Question: I am trying to learn modern OpenGL and want to draw a triangle like this:
I am following this tutorial: <URL>. What could be wrong with this code?
I am writing this in Go and tried to run it on Ubuntu and OS X.
Note: I am using the glfw 3 library instead of glfw 2.7 that is used in the tutorial.
I think the relevant parts are:
'''
func setup() {
gl.ClearColor(0.0, 0.0, 0.4, 0.0)
makeProgram(vertexShaderSource,fragmentShaderSource)
vertexBufferData := []float32{
-1,-1,0,
1,-1,0,
0, 1,0,
}
vertexBuffer = gl.GenBuffer()
vertexBuffer.Bind(gl.ARRAY_BUFFER)
gl.BufferData(gl.ARRAY_BUFFER, len(vertexBufferData)*4, vertexBufferData, gl.STATIC_DRAW)
}
func draw() {
gl.Clear(gl.COLOR_BUFFER_BIT)
program.Use()
// first attribute buffer: vertices
var vertexAttrib = program.GetAttribLocation("vertexPosition_modelspace")
vertexAttrib.EnableArray()
vertexBuffer.Bind(gl.ARRAY_BUFFER)
var f float32 = 0.0
vertexAttrib.AttribPointer(
3, // size
gl.FLOAT, // type
false, // normalized
0, // stride
&f) // array buffer offset
// draw the triangle
gl.DrawArrays(gl.TRIANGLES, 0, 3)
vertexAttrib.DisableArray()
}
'''
Link to the full code: <URL>
I already tried to debug this with OpenGL Profiler on OSX, but it shows me no errors so far.
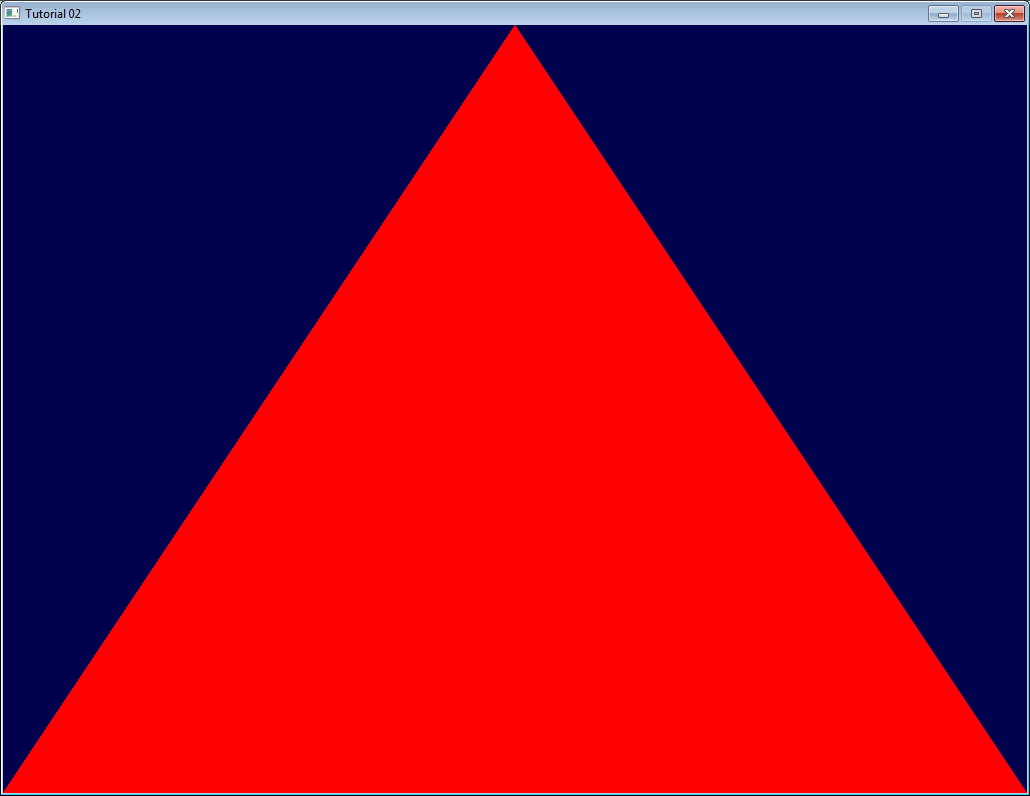
Answer: The error was in:
'''
var f float32 = 0.0
vertexAttrib.AttribPointer(
3, // size
gl.FLOAT, // type
false, // normalized
0, // stride
&f) // array buffer offset
'''
Although it seemed to work for the OP of this question:
<URL> it doesn't with my program. The accepted answer had the right version of this call. It works with 'nil' as array buffer offset.
## Working Code:
(At least for 'github.com/go-gl/gl' bindings)
'''
vertexAttrib.AttribPointer(
3, // size
gl.FLOAT, // type
false, // normalized
0, // stride
nil) // array buffer offset
'''